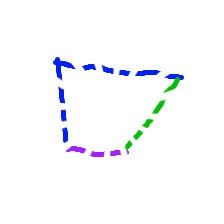
Shape: trapezoid